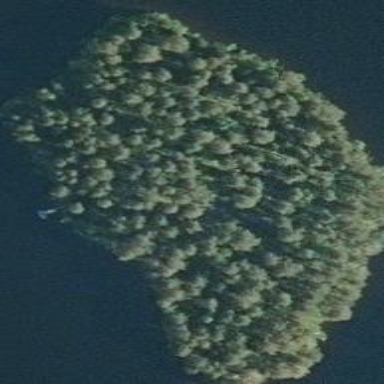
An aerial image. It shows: Islet covered with woodland.